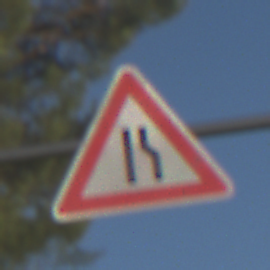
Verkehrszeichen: EinseitigVerengteFahrbahnRechts
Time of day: MorningAfternoon
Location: Outdoor (Nature)
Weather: PartlyCloudy
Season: NotSpecified
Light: Natural